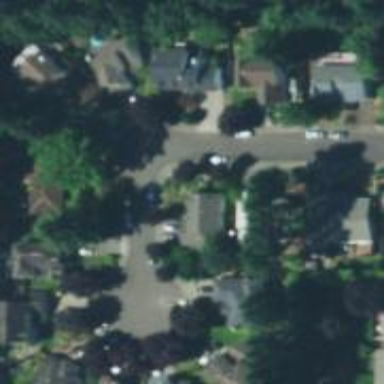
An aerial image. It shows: Residential area composed of single-family homes.